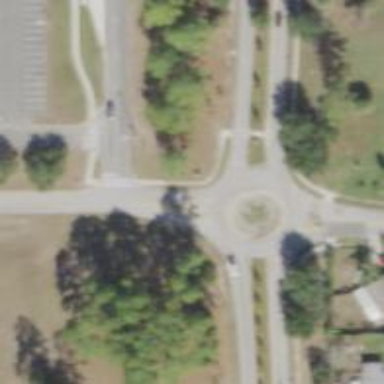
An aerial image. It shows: Tertiary road leading to roundabout junction.